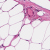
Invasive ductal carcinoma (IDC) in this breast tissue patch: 0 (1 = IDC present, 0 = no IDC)